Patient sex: F
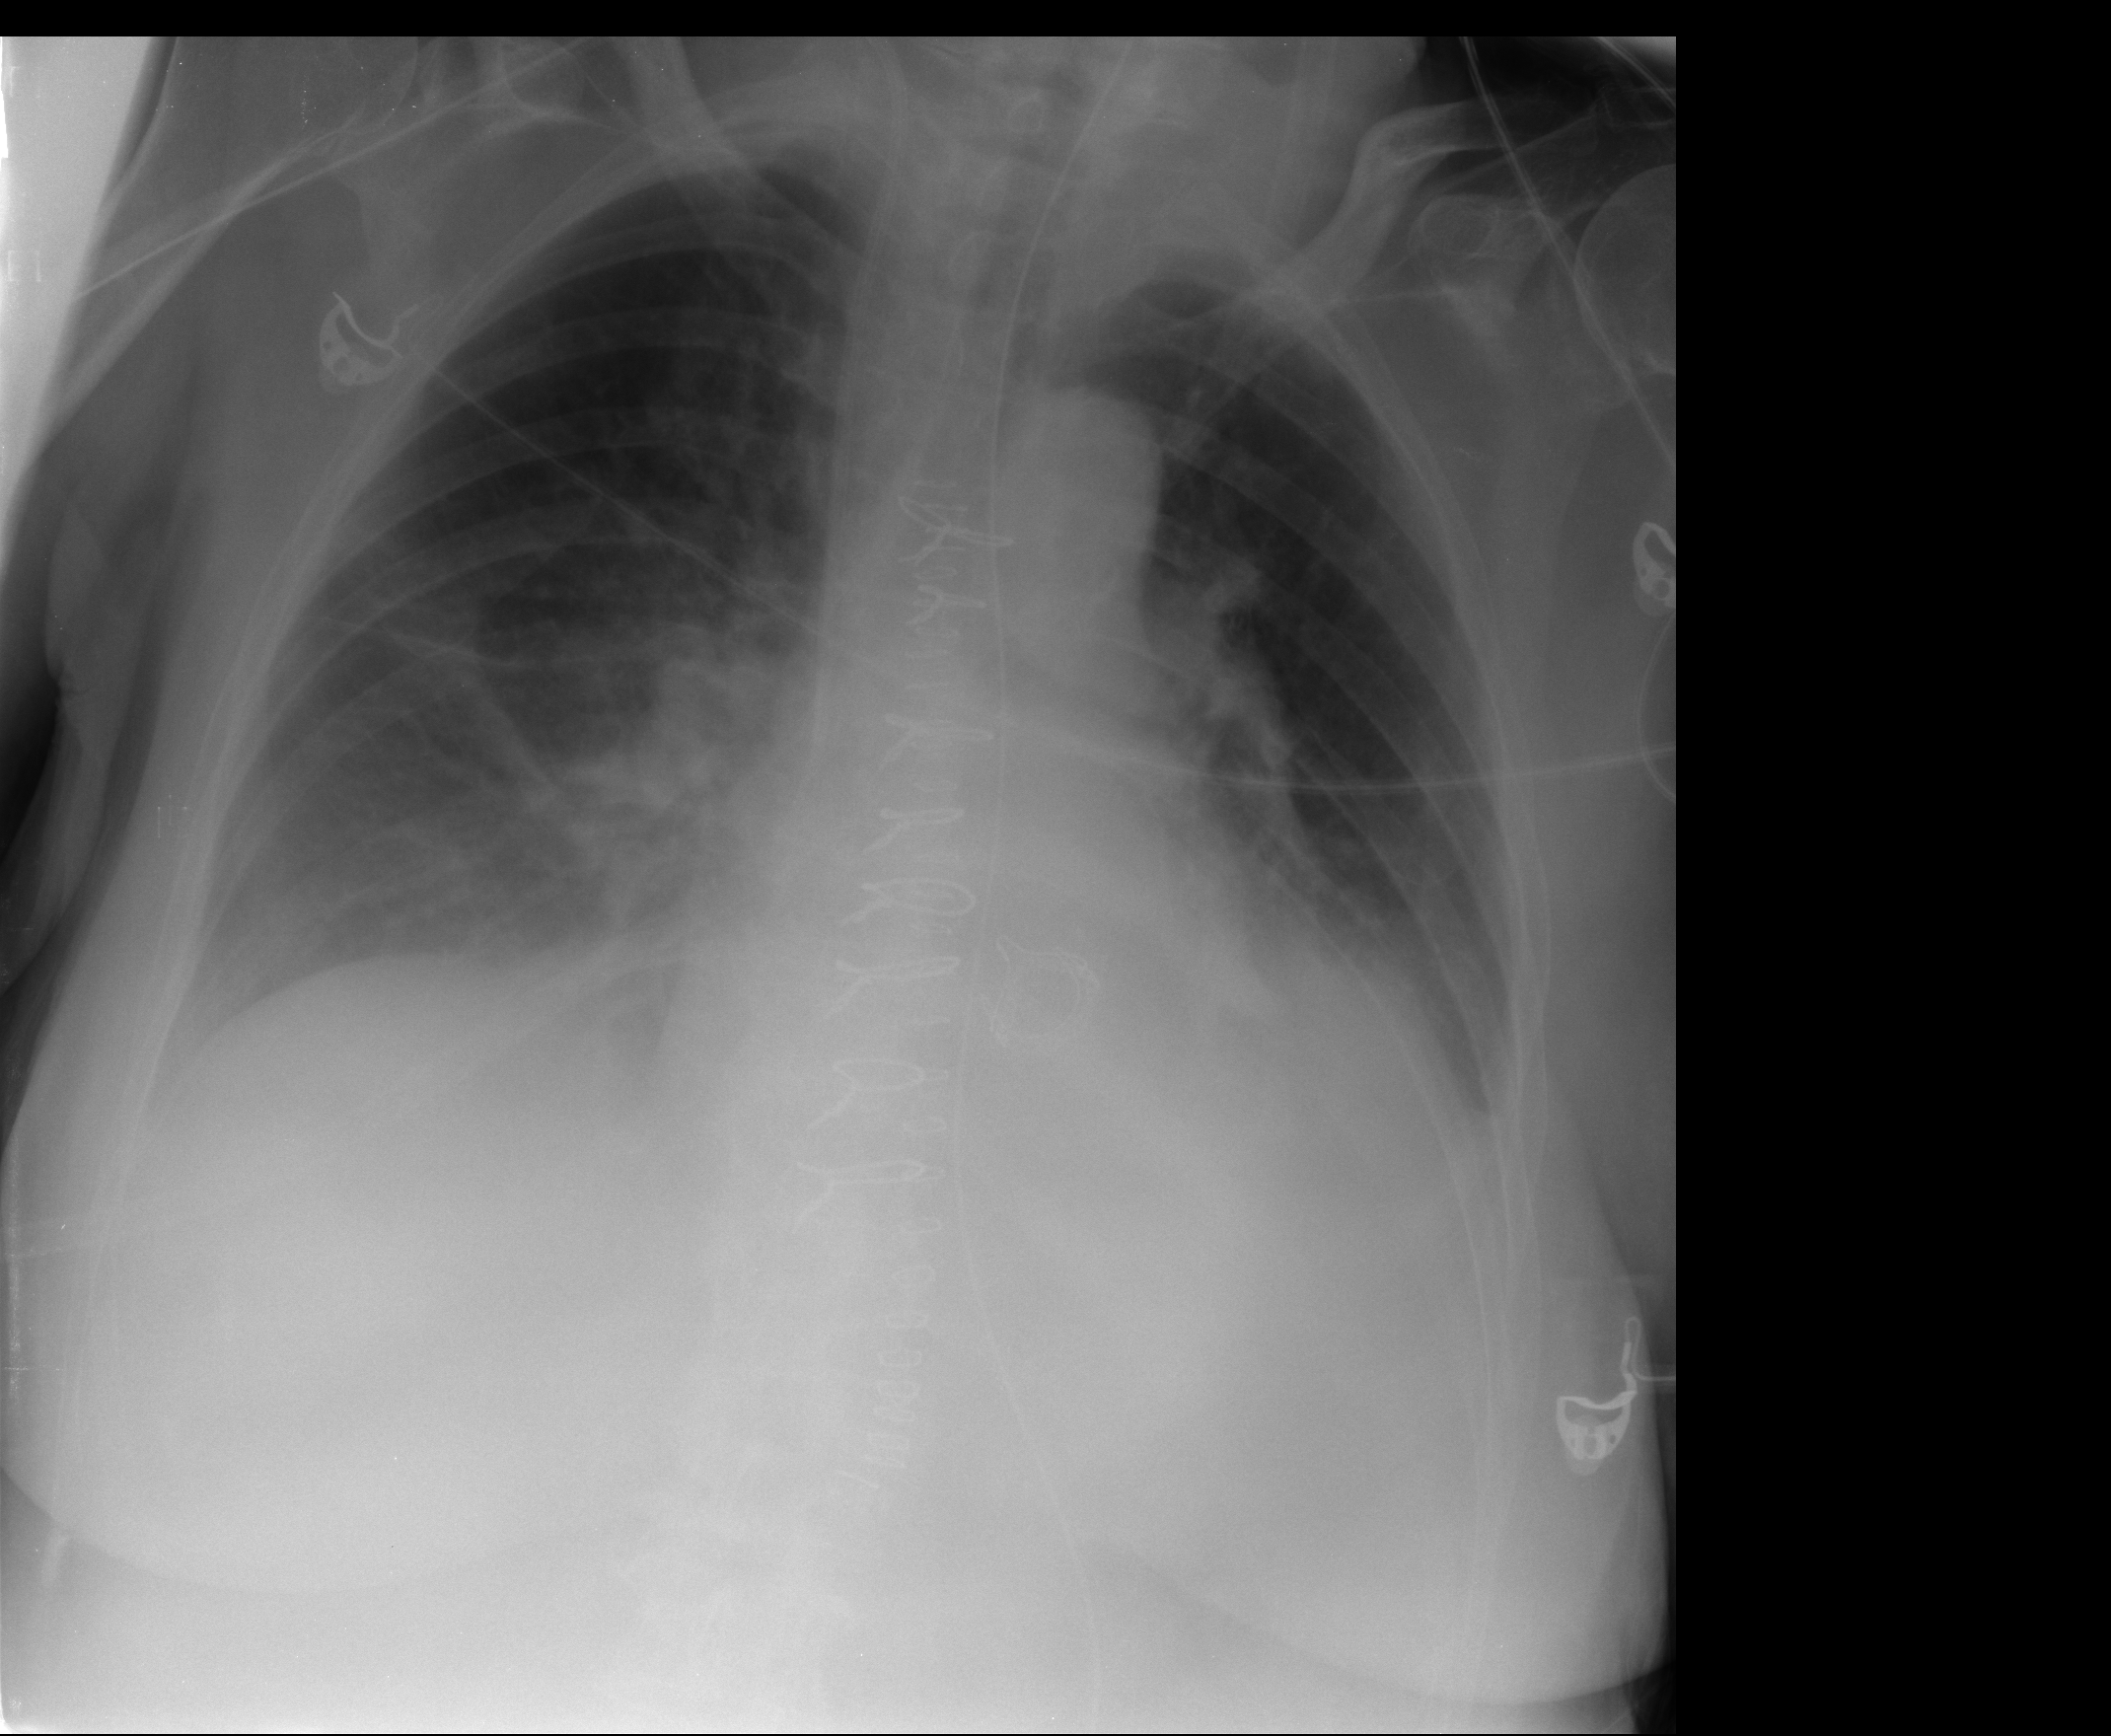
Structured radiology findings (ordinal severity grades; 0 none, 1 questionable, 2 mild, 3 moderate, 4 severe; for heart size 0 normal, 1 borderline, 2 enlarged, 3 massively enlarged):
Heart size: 2
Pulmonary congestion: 2
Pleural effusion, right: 2
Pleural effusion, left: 2
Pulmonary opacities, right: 1
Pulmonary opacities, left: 0
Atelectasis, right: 2
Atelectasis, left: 2